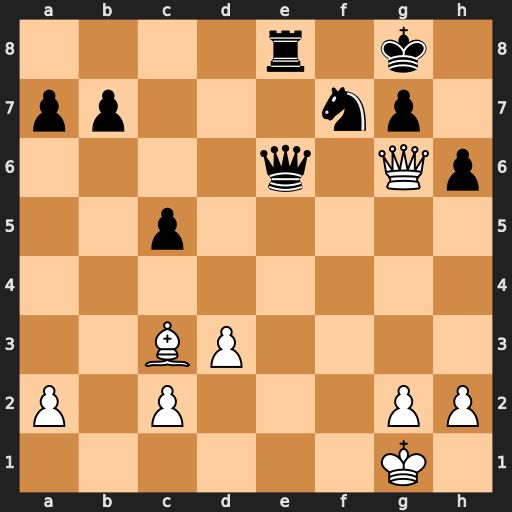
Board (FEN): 4r1k1/pp3np1/4q1Qp/2p5/8/2BP4/P1P3PP/6K1
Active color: w
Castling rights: -
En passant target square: -
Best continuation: Qxg7#